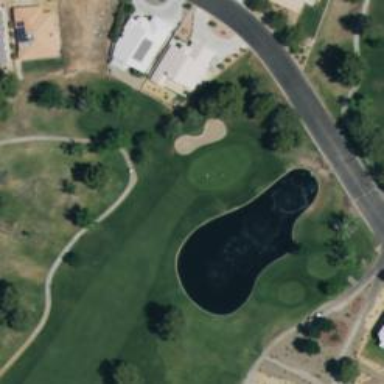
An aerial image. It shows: Picturesque scene of golf course with lateral water hazard.